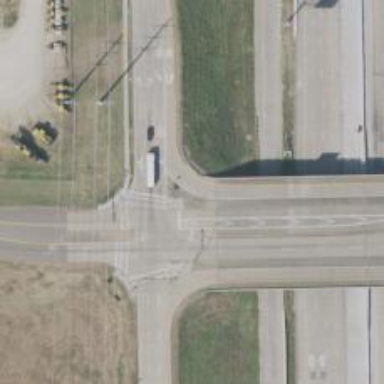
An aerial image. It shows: Secondary link road.